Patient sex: M
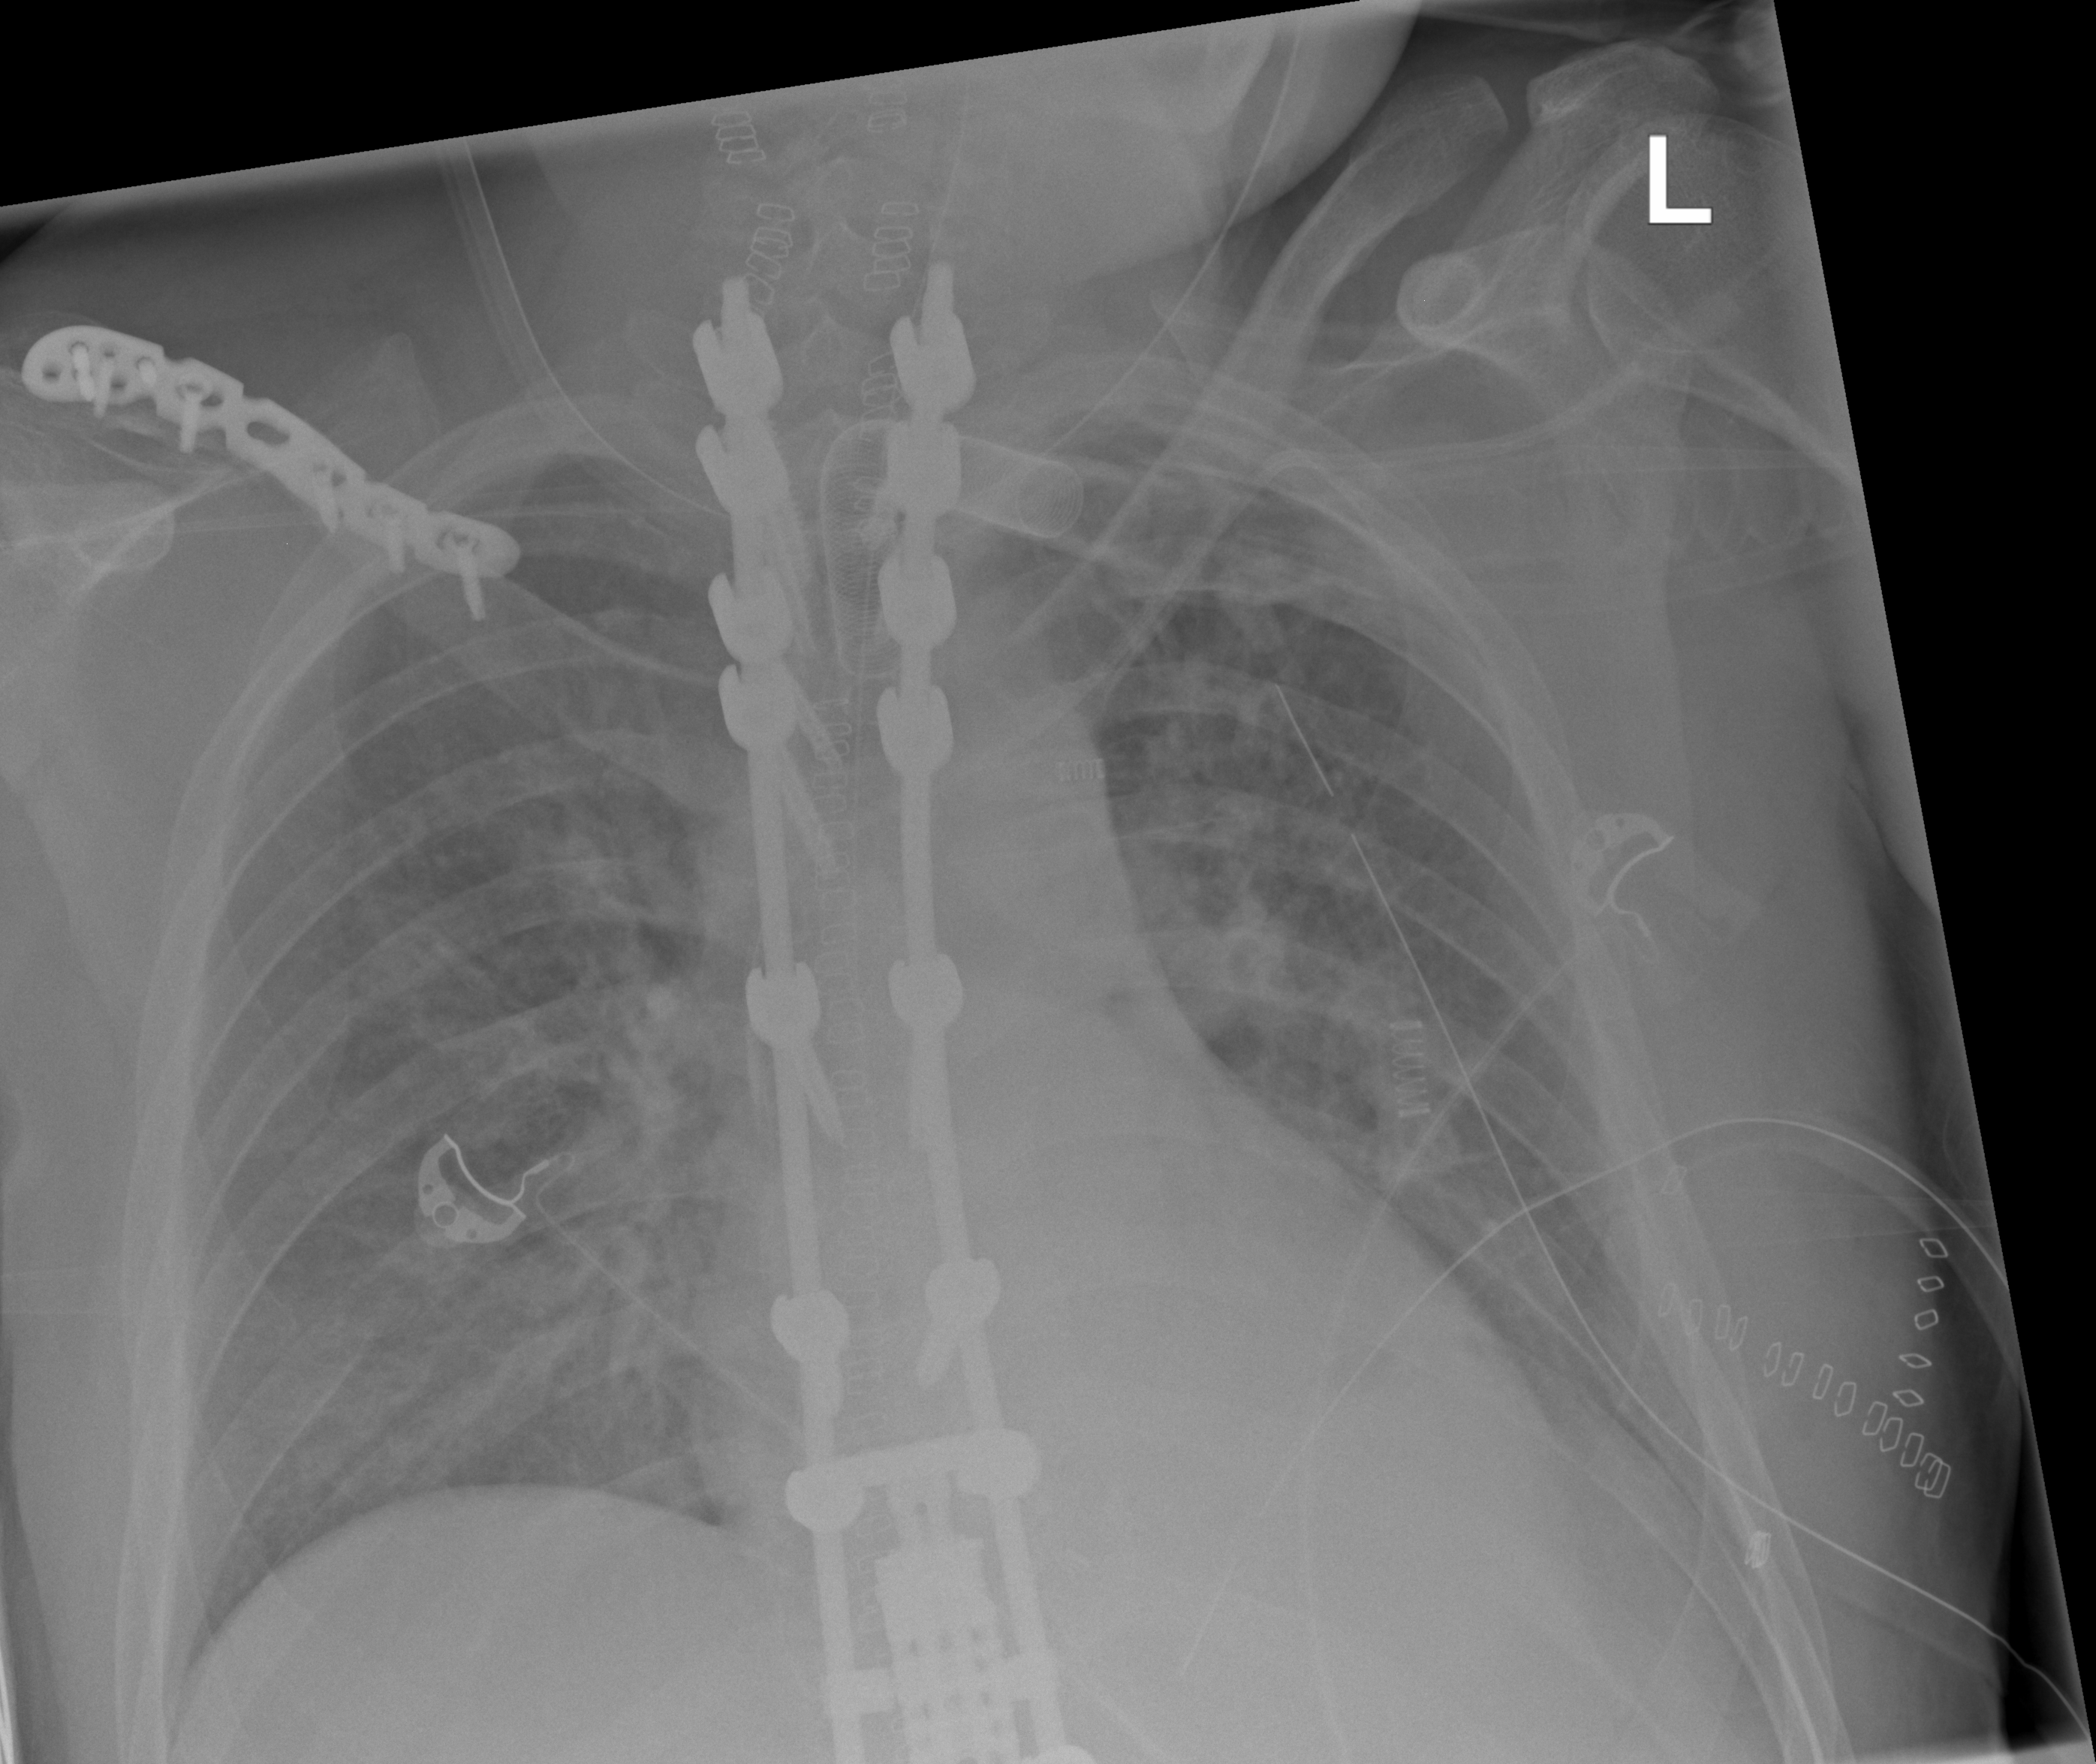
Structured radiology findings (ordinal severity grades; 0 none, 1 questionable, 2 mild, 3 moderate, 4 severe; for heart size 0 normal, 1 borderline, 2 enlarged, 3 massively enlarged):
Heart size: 2
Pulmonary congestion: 2
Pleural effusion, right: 0
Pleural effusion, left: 1
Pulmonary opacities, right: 2
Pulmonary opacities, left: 2
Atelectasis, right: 0
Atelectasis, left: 2